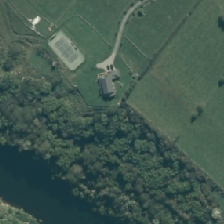
Land cover: grose_broom